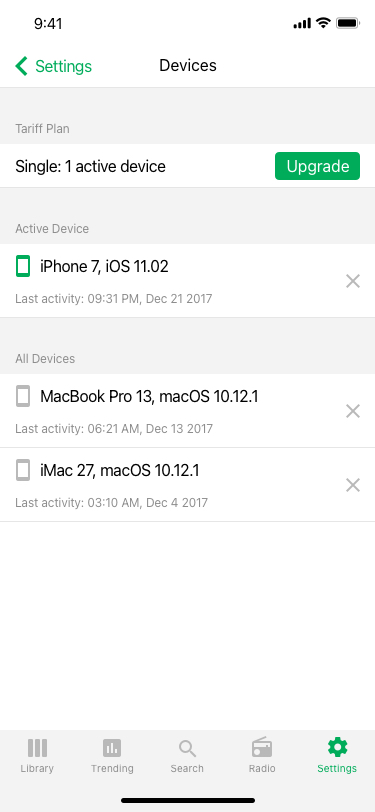
Text in this UI design:
Settings
Devices
Last activity: 09:31 PM, Dec 21 2017
iPhone 7, iOS 11.02
Active Device
Last activity: 06:21 AM, Dec 13 2017
MacBook Pro 13, macOS 10.12.1
Last activity: 03:10 AM, Dec 4 2017
iMac 27, macOS 10.12.1
All Devices
Upgrade
Single: 1 active device
Tariff Plan
KK
9:41 AM
Settings
Radio
Search
Trending
Library